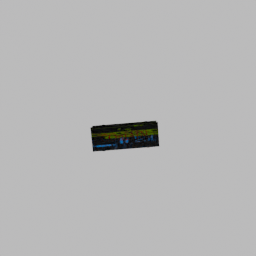
Label: mechanical